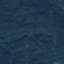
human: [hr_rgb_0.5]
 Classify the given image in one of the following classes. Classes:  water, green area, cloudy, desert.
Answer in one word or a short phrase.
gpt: green area